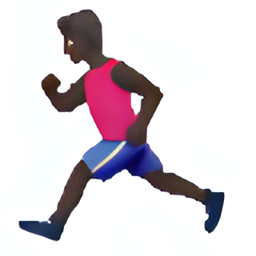
Name: man running type 6
Emoji: 🏃🏿‍♂️
Group: People & Body
Sub-group: person-activity